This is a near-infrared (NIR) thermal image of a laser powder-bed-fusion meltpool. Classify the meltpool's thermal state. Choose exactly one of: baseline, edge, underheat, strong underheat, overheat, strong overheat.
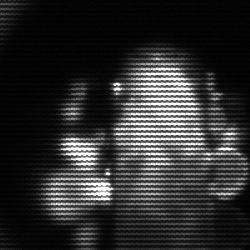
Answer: strong underheat